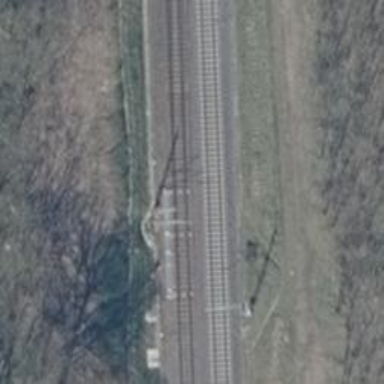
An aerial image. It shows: Railway switch with the turnout pointing to the right.